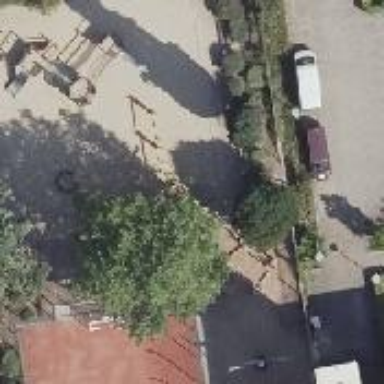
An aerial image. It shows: Sandpit playground.